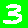
Digit: 3